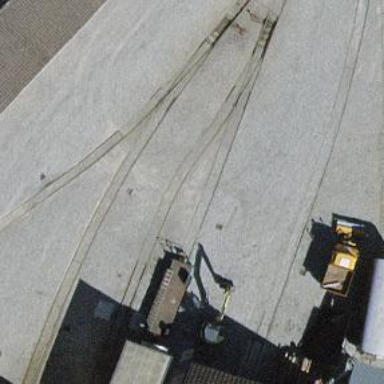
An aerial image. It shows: Preserved railway.